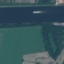
Land use / land cover: River